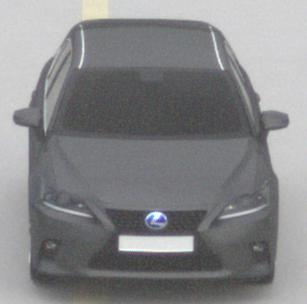
Make: Lexus
Model: CT 200h
Detailed model: CT (A10)
Model produced from: 2014/03
Model produced until: 2017/10
Doors: 5
Color: gray
Road condition: dry road
Daytime: midday
Contrast: low contrast